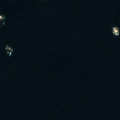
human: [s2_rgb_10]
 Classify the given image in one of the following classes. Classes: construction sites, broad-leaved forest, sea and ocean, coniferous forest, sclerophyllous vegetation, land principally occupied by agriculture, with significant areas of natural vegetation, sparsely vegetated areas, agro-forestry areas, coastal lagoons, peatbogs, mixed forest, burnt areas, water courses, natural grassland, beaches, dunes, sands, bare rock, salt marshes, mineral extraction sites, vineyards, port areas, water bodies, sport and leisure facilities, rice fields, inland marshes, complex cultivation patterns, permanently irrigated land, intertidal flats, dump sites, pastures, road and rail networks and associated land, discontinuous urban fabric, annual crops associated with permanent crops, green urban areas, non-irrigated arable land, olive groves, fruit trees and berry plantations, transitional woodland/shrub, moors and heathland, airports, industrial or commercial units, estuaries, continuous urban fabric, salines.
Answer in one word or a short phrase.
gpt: sea and ocean